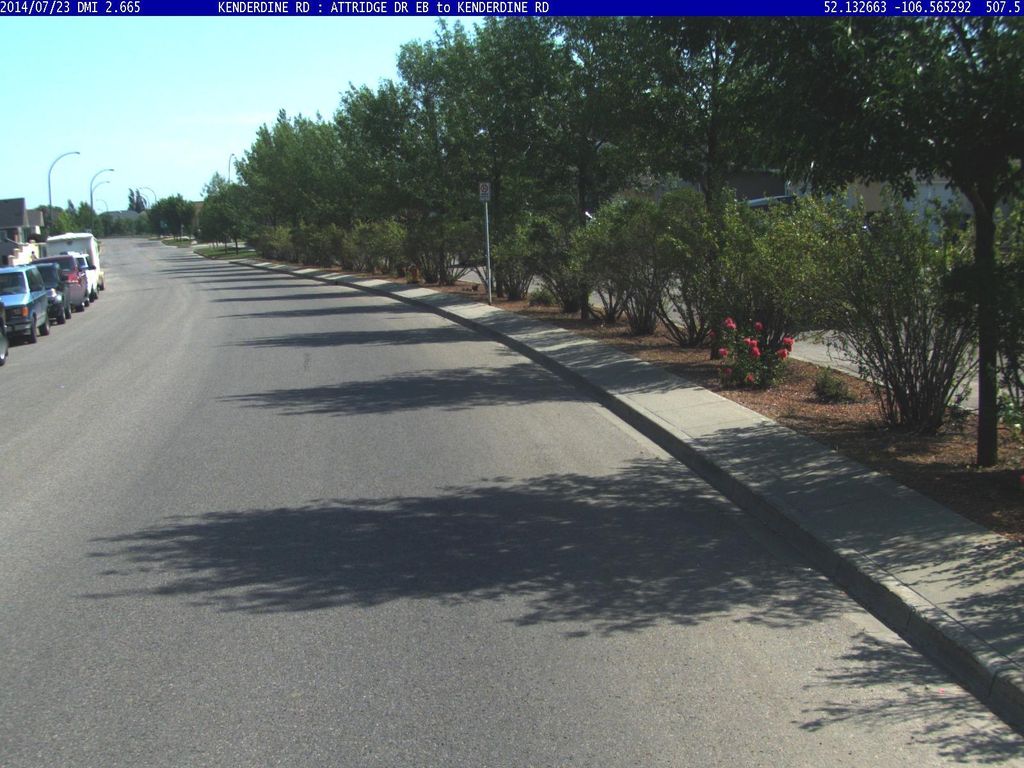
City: saskatoon